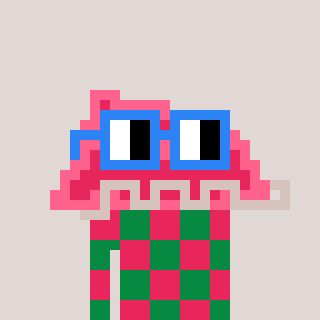
a pixel art character with square blue glasses, a retainer-shaped head and a green-colored body on a warm background